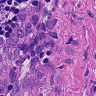
Metastatic tissue present: yes